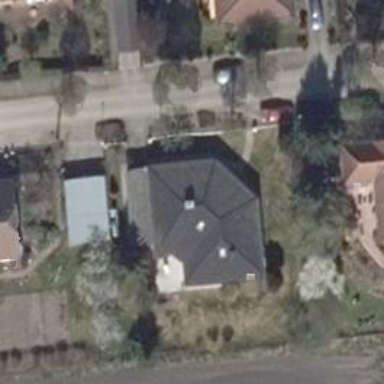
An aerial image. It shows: Simple house.